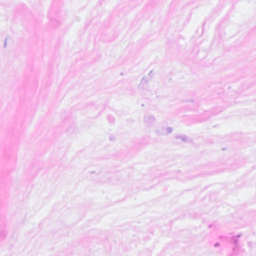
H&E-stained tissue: Breast